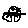
Label: car